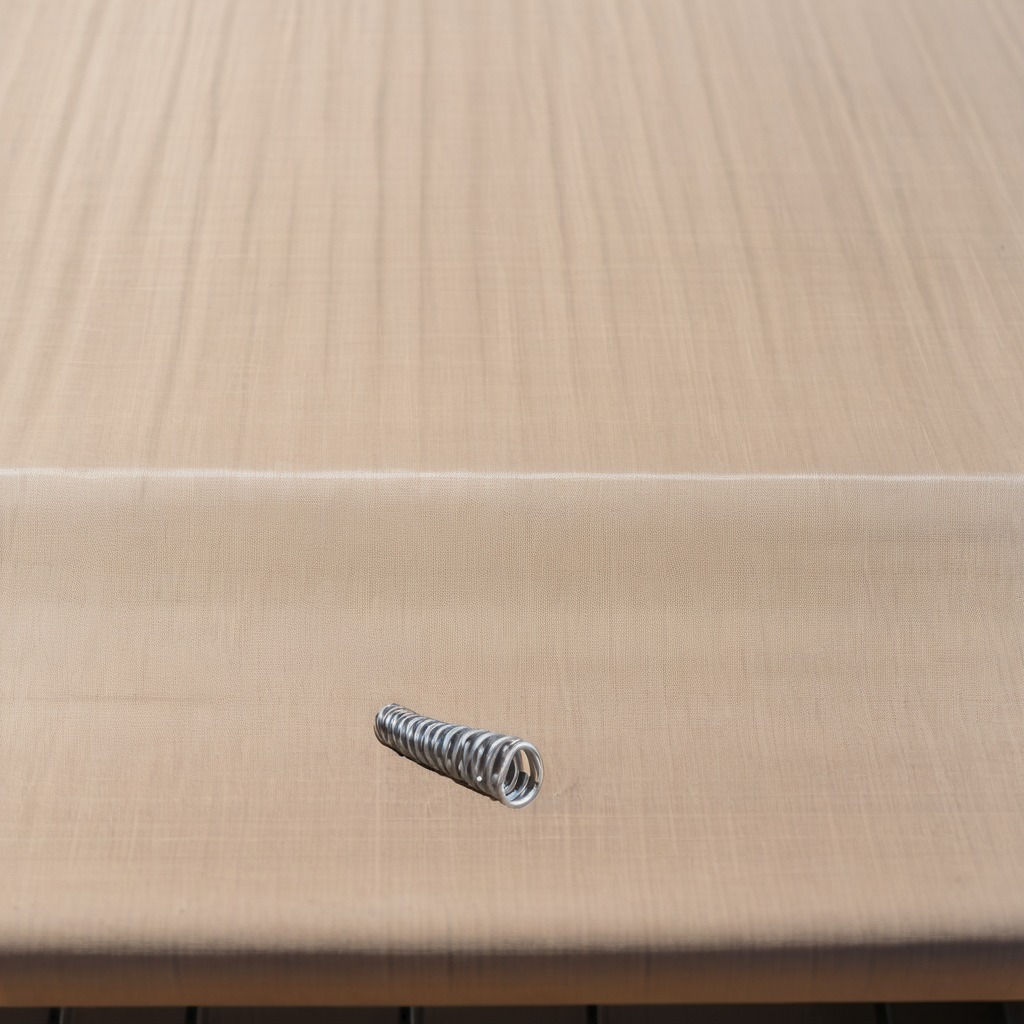
A coiled metal spring lies on a wooden table in an outdoor workshop during daytime bright natural light soft shadows worn but beneath the cloth